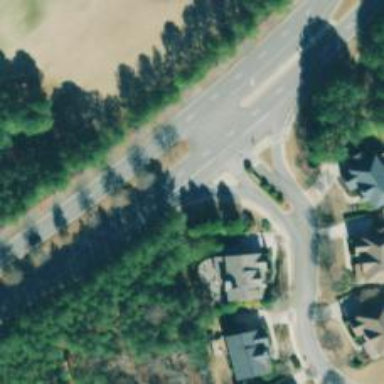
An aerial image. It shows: Secondary link road with asphalt surface.